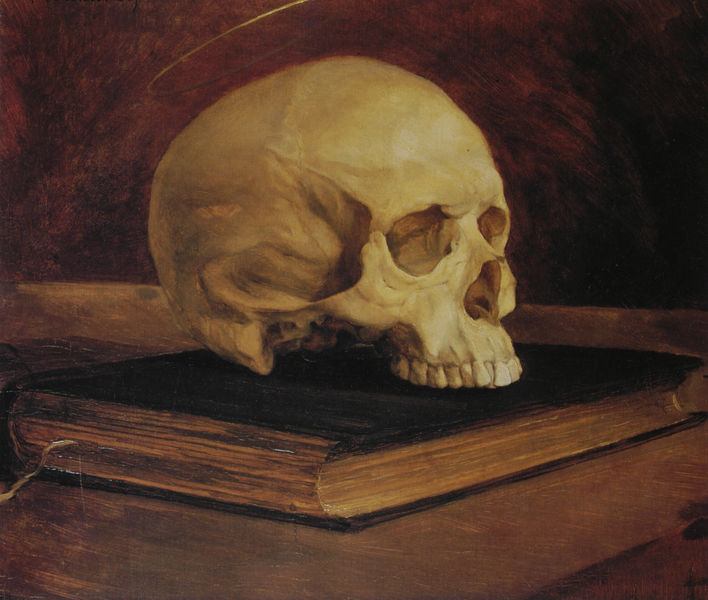
Titel: Vanitas-Stilleben (Totenkopf auf einem Buch)
Künstler: Heinrich Wilhelm Trübner
Standort: Düsseldorf
Institution: Kunstmuseum Düsseldorf im Ehrenhof
Schlagwörter: blätter, dunkel, gemälde, gott, kopf, weiß, gelb, komposition, ocker, ausschnitt, braun, hell, hintergrund, holz, licht, schwarz, stirn, tisch, ölbild, blick, rot, beige, wand, anatomie, augen, band, barock, bibel, schädel, stehen, tod, tot, bild, öl, kirche, gold, rund, stilleben, stillleben, düster, untergang, detail, seitenansicht, faden, platte, geschlossen, knochen, vanitas, arrangement, memento mori, vergänglichkeit, buch, gemalt, scheibe, schnitt, loch, seite, strich, augenhöhlen, höhlen, tischplatte, löcher, buchdeckel, einband, agenhöhle, atlant, buchblock, bucheinband, buchrücken, buchzeichen, foliant, gebein, gebetsbuch, gebiss, goldschnitt, heiligenschein, kalotte, leben, ledereinband, lesebändchen, lesezeichen, nasenhöhle, oberkiefer, schädeldecke, seiten, skelett, totenkopf, totenschäder, unterkiefer, vanitasstilleben, zugeschlagen, zähne, nimbus, kiefer, jesus, christlich, hölle, rotbraun, reif, totenschädel, gloriole, christentum, halo, philosophie, hieronymus, weisheit, hironimus, augenhöhle, wissen, rort, kiefel, bichseiten, buch geschlossen, buan, ohne kiefer, chädeltod